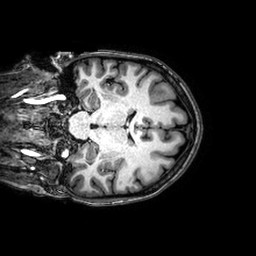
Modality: T1w
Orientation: coronal
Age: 28
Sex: female